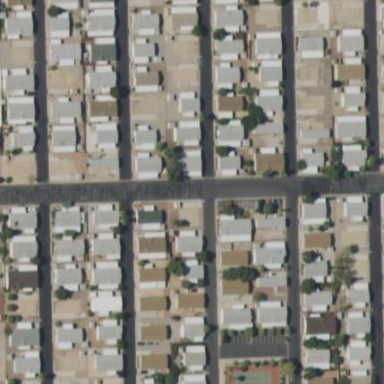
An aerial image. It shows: Residential area known as trailer park.